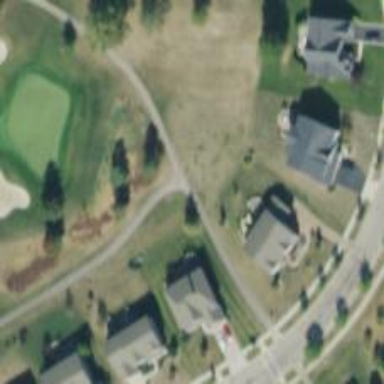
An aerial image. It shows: Path used for both walking and golf.